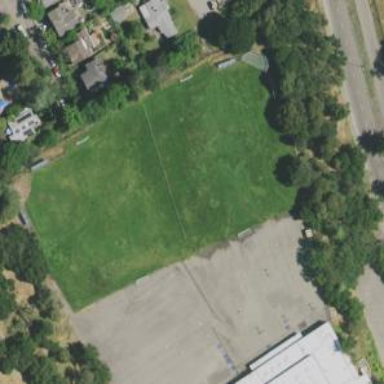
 suitable for both baseball and soccer sports."